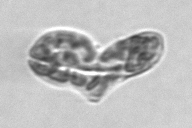
Label: Karenia